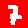
Digit: 7